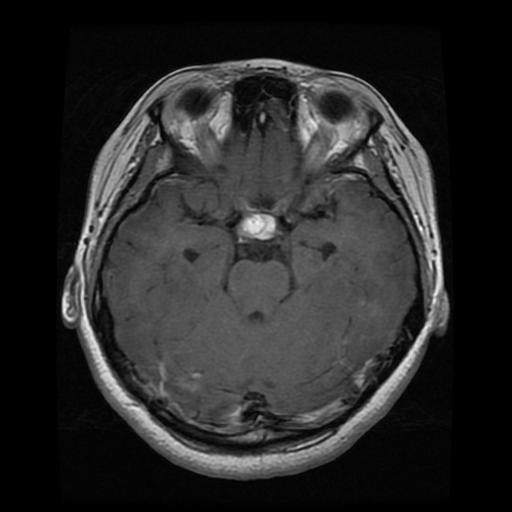
Label: pituitary